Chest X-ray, PA view. Patient: 58 years old, sex F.
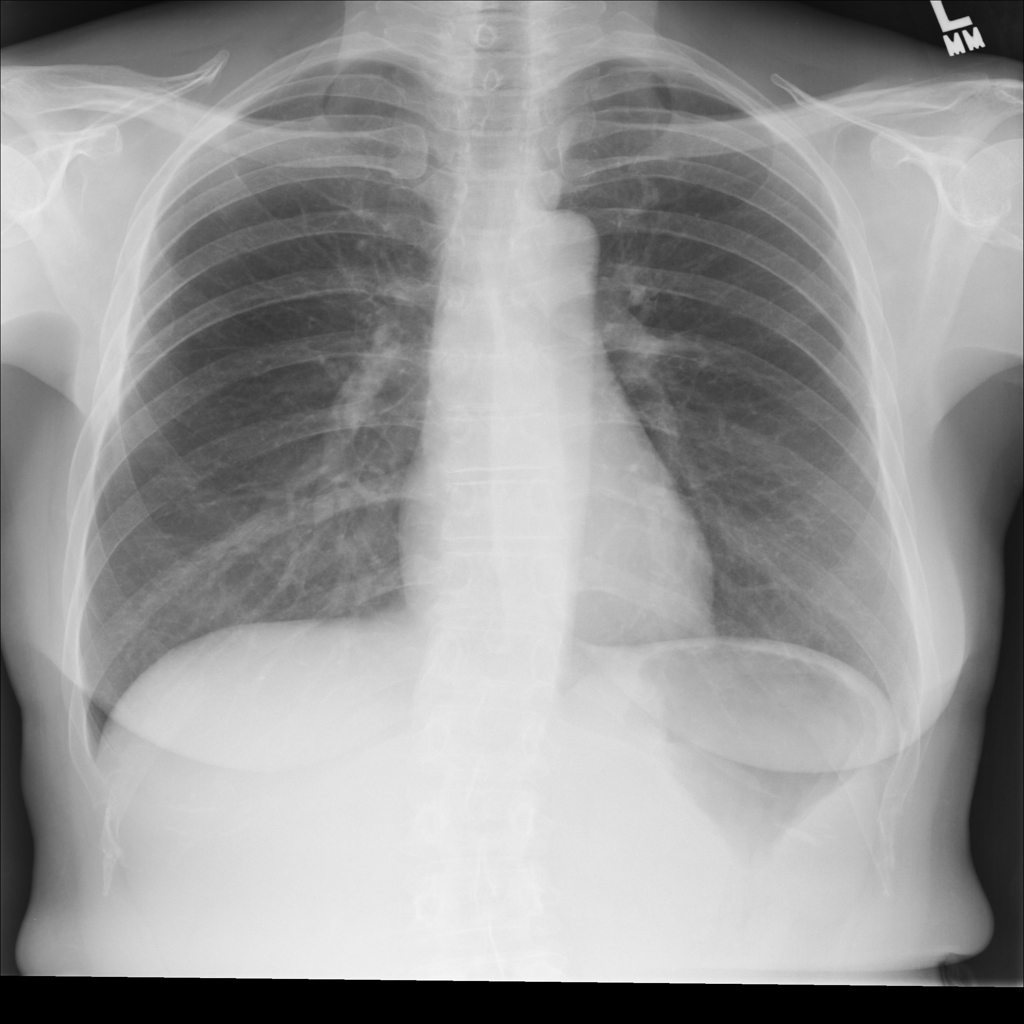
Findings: No Finding